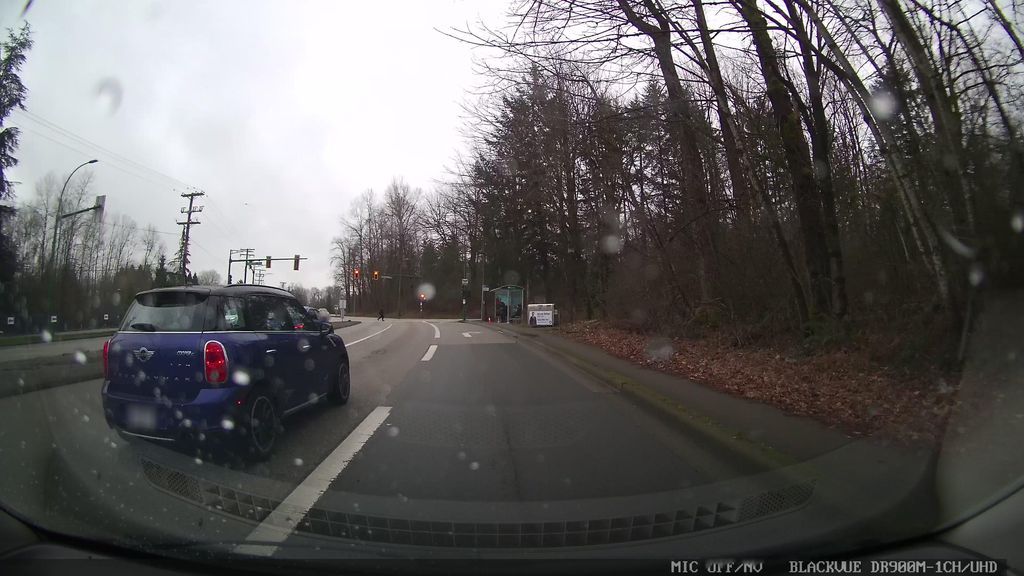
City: vancouver